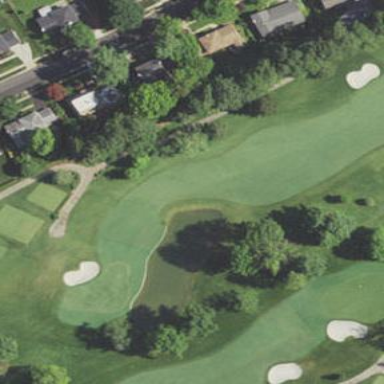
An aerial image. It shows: Water hazard on golf course. The hazard is natural water feature.